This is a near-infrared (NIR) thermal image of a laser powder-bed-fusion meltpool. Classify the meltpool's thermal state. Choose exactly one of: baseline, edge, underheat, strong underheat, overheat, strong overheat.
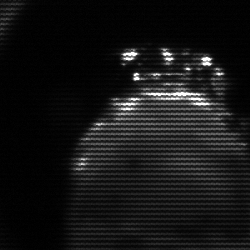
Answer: edge